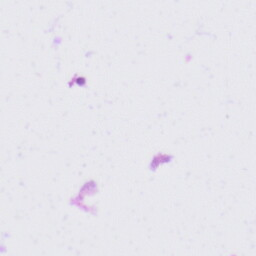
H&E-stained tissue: Tonsil